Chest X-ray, AP view. Patient: 51 years old, sex F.
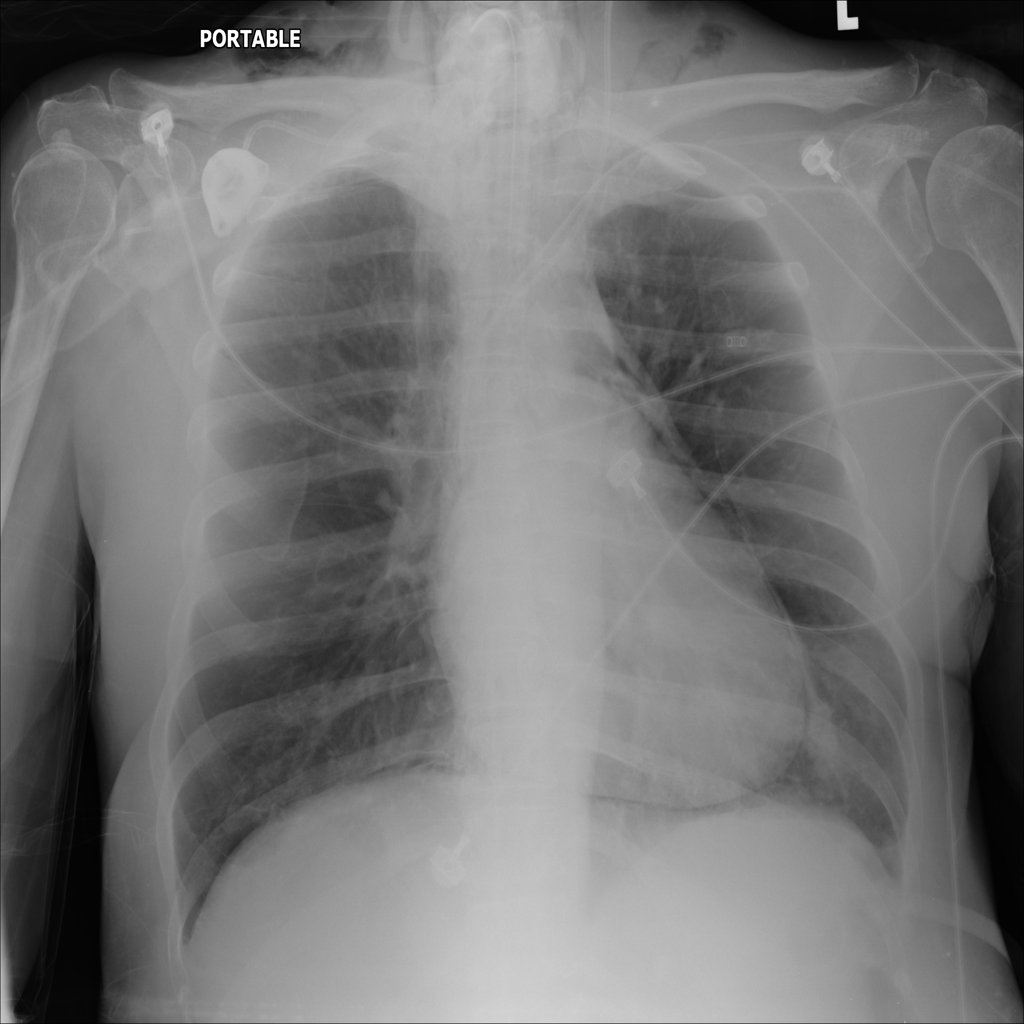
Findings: Emphysema